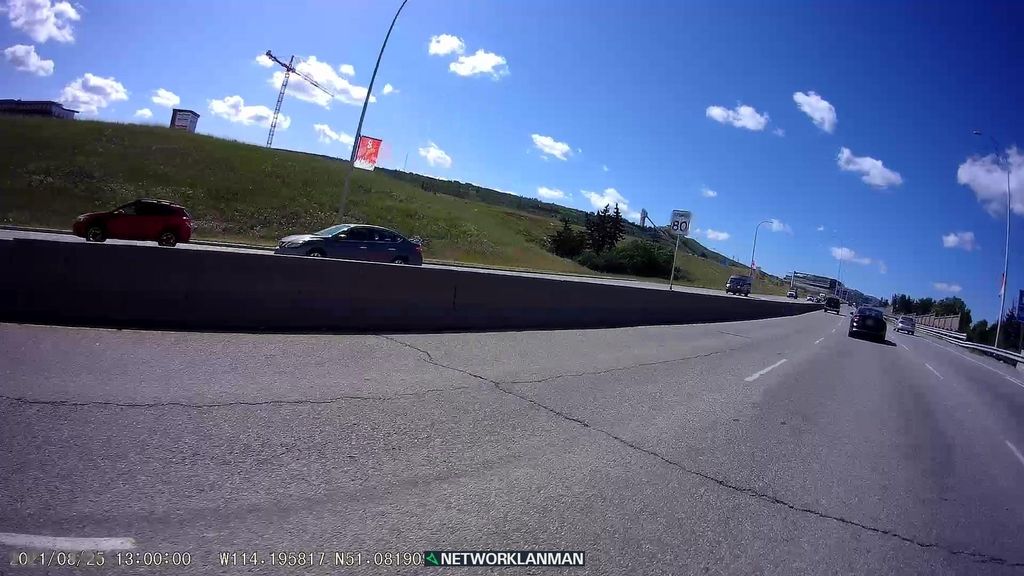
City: calgary